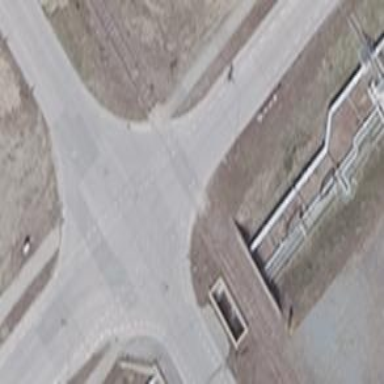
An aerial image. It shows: Railway level crossing.